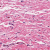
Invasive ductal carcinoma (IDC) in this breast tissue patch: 0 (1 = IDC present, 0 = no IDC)